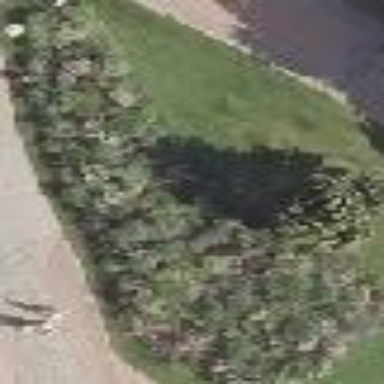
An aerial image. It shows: Flowerbed that is used for landscaping or gardening purposes.